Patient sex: F
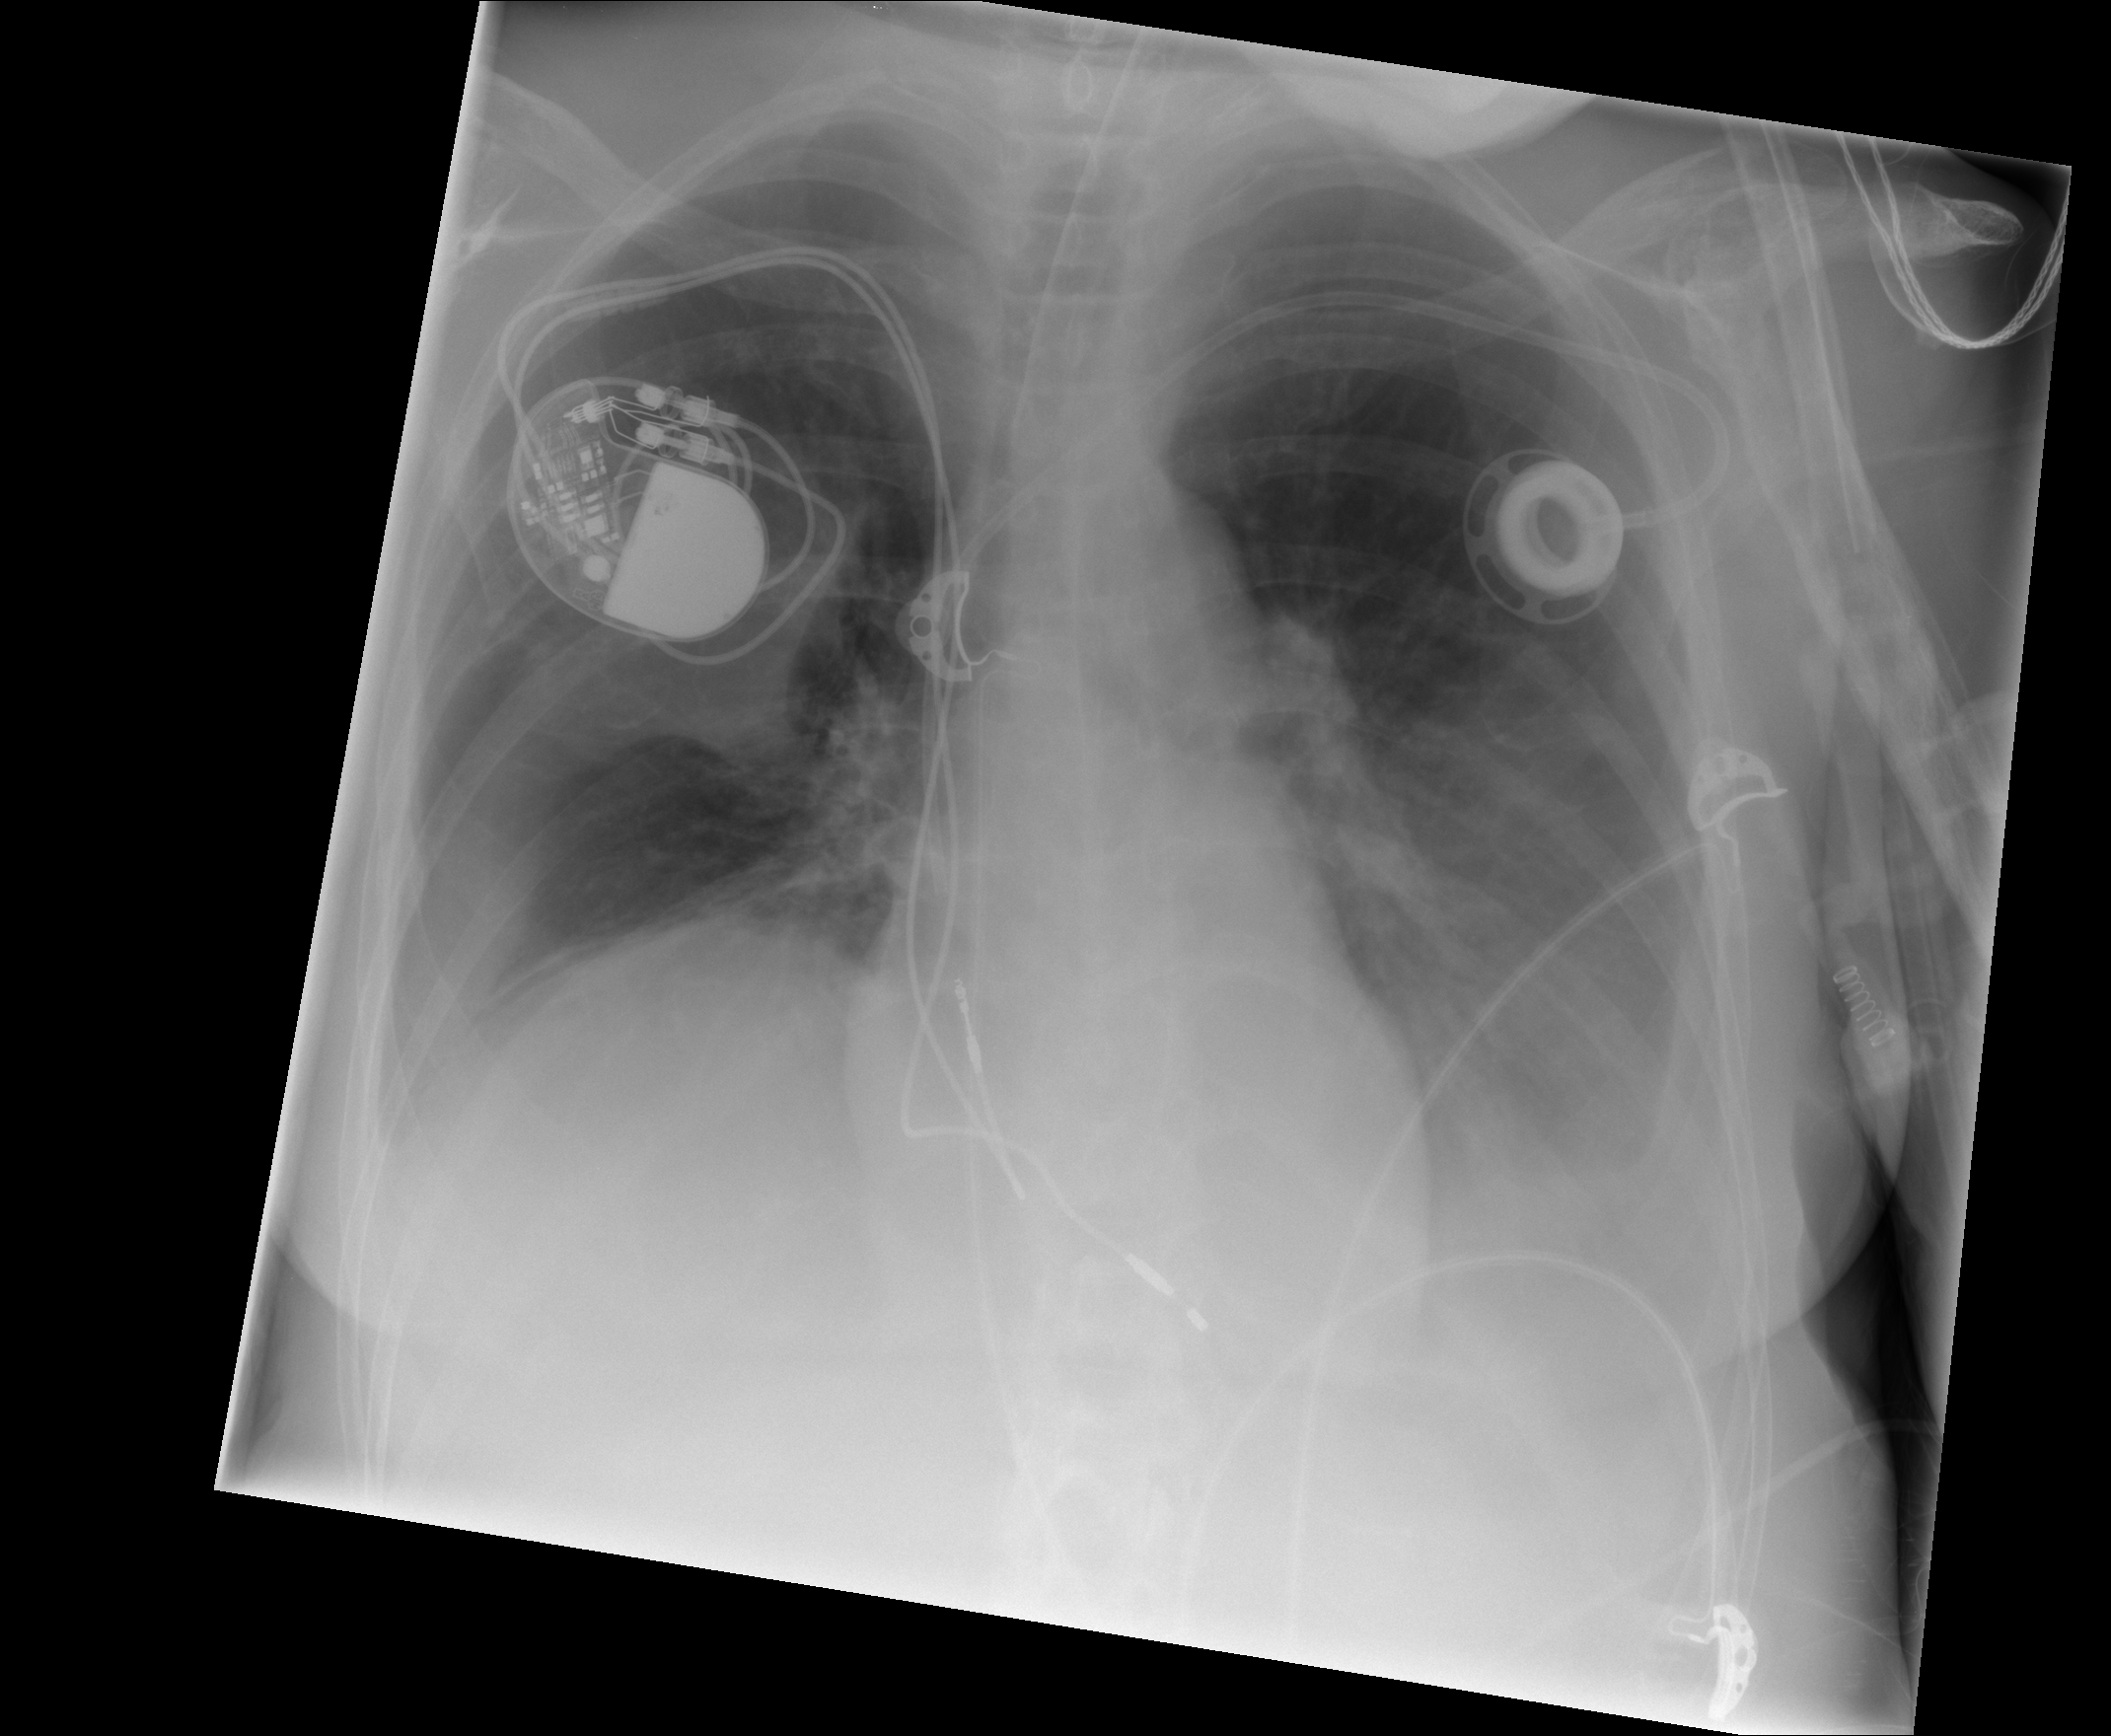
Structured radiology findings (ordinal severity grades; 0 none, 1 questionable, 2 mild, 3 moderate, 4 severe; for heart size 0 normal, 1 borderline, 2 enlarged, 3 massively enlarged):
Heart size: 0
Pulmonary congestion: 2
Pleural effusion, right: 2
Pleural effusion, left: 3
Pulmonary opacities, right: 0
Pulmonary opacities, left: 0
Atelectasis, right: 2
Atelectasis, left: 3